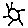
Label: sun